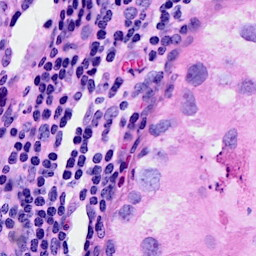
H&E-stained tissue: Breast